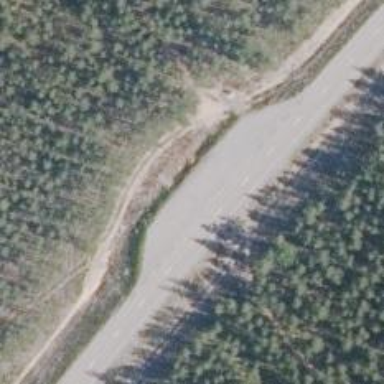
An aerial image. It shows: Rest area on the road.